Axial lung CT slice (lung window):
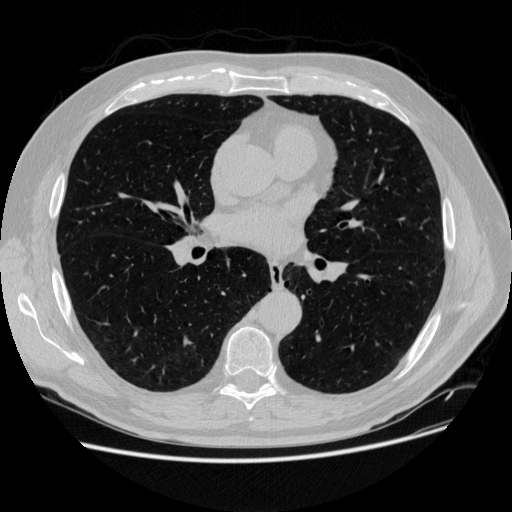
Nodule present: no